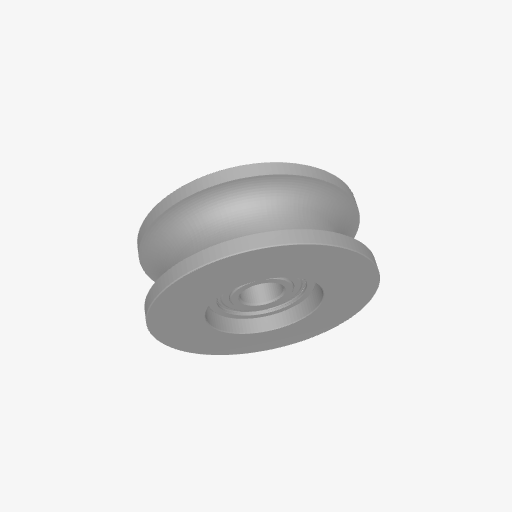
Part: UWheel6ID